Question: I am having a problem with a table. The table seems pretty ok with FF and Chome but IE shows some space top and below of the table. Could not figure out how to solve this. Any ideas to solve this problem? Thank you

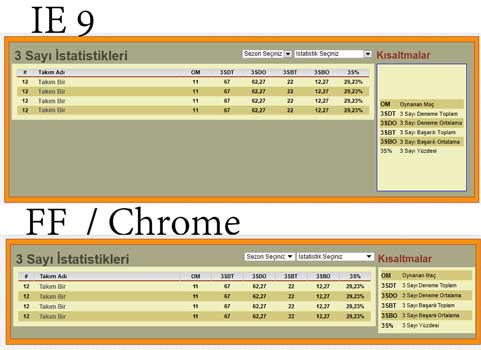
Answer: Try using a reset.css and can you post us some of your code?